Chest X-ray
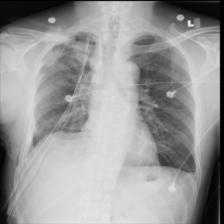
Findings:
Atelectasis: positive
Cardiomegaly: negative
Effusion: positive
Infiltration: negative
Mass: negative
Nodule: negative
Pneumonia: negative
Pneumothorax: positive
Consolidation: negative
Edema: negative
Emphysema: negative
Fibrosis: negative
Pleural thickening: negative
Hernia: negative